Question: I am trying to create a scatterplot using ggplot that shares an X axis but has a Y axis with two different scales.
The bottom of the Y axis has three scales from 0% to 0.1%, then 0.1% to 1%, and then finally regular intervals by 10%.
An example from <URL>:

Is there a way to produce something like this in R using ggplot?
Would I be modifying the axes? Overlaying several plots on the same panel? Or something else?
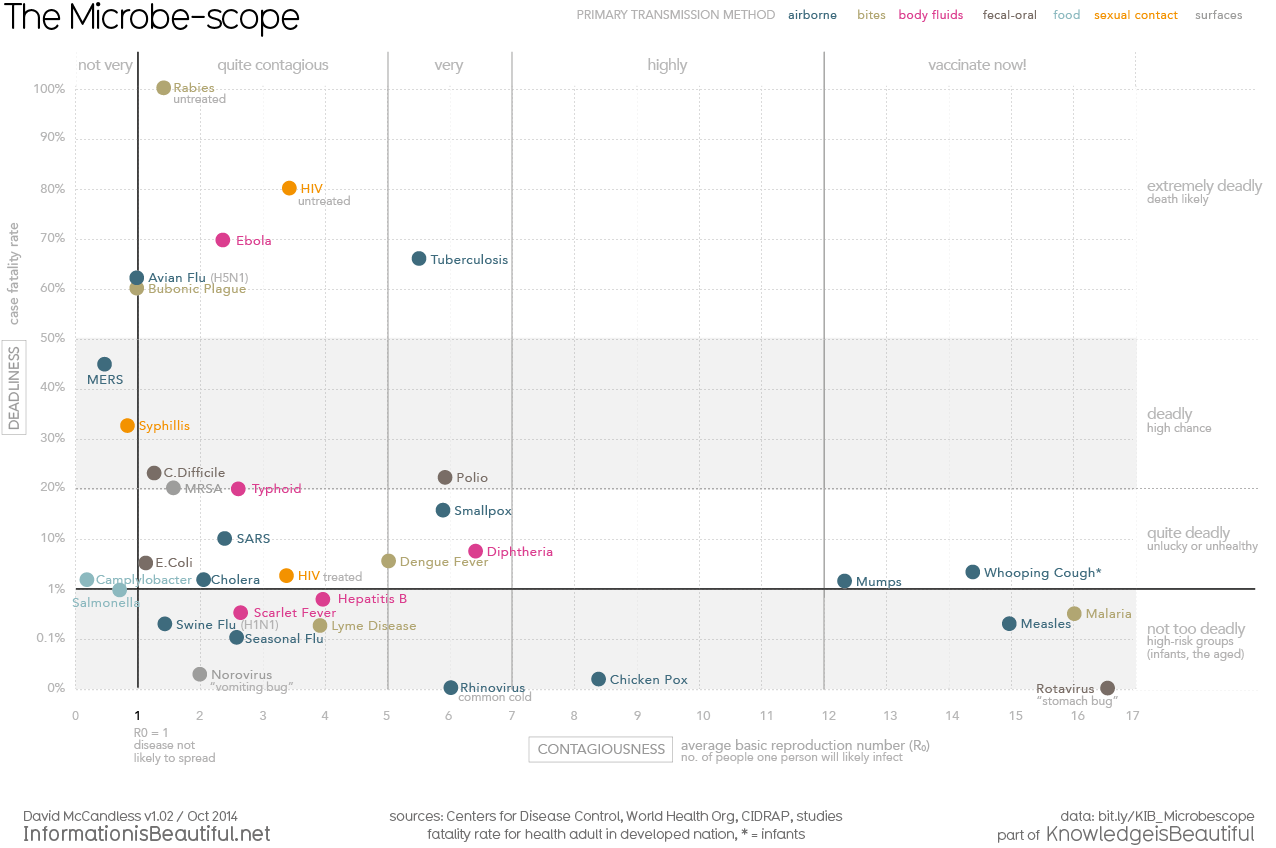
Answer: Generally discontinuous axes are not recommended within ggplot2, for reasons explored in <URL>:
> I'm not a big fan of this type of display
because I think it is visually distorting. I think it's much more
appropriate to show two plots - one of all the data, and one of just
the small values. That way you can see how much the large values
dominate the smaller ones.
You have to create a custom axis transformation, which is not for the faint of heart.
Here's an example. Suppose we have data where 'y' is on a log-normal scale.
'''
set.seed(20)
dat <- data.frame(x = c(0, rnorm(50)), y = c(0, exp(rnorm(50, -2, 1.5))))
ggplot(dat, aes(x, y)) + geom_point()
'''

Many points are crowded near the bottom: let's suppose I wanted to put all the values below 1 on a log scale, and the values above 1 on a linear scale. I thus create a custom transformation, called 'combine_trans', that combines a log scale with a linear scale (that's not what your example plot above does, since it appears to go to 0, but it's probably close enough).
'''
combine_trans <- function(breakpoint, tr1, tr2,
br1 = tr1$breaks,
br2 = tr2$breaks) {
# combine two transformations.
# can also be given functions to determine tick marks
trans_breakpoint <- tr1$transform(breakpoint)
trans <- function(x) {
# choose which transformation to apply
ifelse(x < breakpoint,
tr1$transform(x),
tr2$transform(x - breakpoint) - trans_breakpoint)
}
inv <- function(x) {
# inverse of both transformations
ifelse(x < trans_breakpoint,
tr1$inverse(x),
breakpoint + tr2$inverse(x + trans_breakpoint))
}
br <- function(x) {
# combine break choices from both scales
br1 <- br1(c(x[x < breakpoint], breakpoint))
br2 <- br2(c(breakpoint, max(x[x > breakpoint])))
br <- c(br1, br2)
br[br > 0]
}
# combine domains
dom <- c(max(tr1$domain[1], tr2$domain[1]), min(tr1$domain[2], tr2$domain[2]))
trans_new("combined", trans, inv, breaks = br, domain = dom)
}
# combine log10 transformation and identity transformation
combined <- combine_trans(1, log10_trans(), identity_trans())
ggplot(dat, aes(x, y)) +
geom_point() +
scale_y_continuous(trans = combined) +
geom_hline(yintercept = 1, lty = 2)
'''

Notice I manually added a horizontal dashed line with 'geom_hline', which at least helps draw attention to the discontinuity.
You can see another example of a discontinuous transformation <URL>, which introduces a simple break in the axis.
Note that this code is complicated and may require customization. What's more, it is still somewhat misleading: in general, you should probably just divide your data into separate plots, or put everything on the log scale. Still, it is worth knowing that ggplot2 gives you access to these tools, even if you "shoot yourself in the foot" with them!